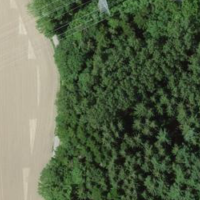
EUNIS habitat code: 44
Species observed at this site:
Circaea lutetiana